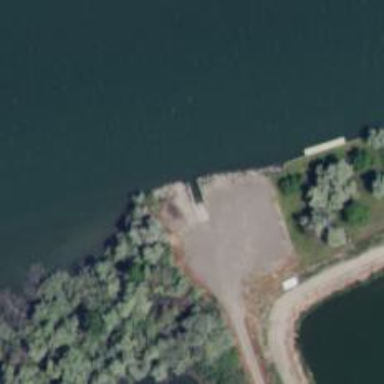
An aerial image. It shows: Slipway on leisure land.